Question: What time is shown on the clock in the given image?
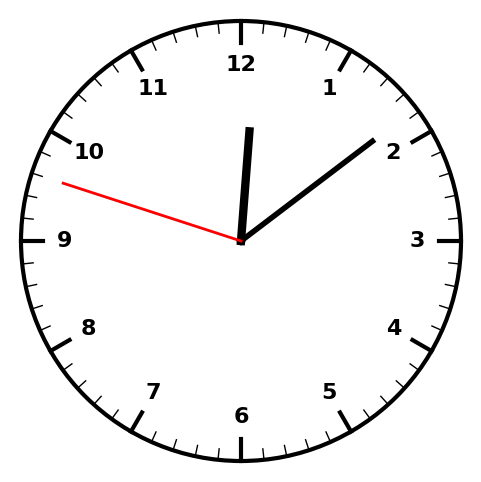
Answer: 12:08:48